Question: Given that:
'''
Logical addresss space=64
bits Physical address space=32
bits Page size=4K
'''
How will the logical addresses 20, 4100 and 8300 be mapped to physical address for the following page table?

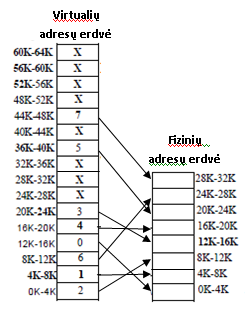
Answer: In your model, the page table entry is
'''
address DIV page-size
'''
the offset is
'''
address MOD page-size
'''
I don't know if your addresses are hex or decimal. I will assume hex.
For your first example--20
'''
page table entry = 0
page offset = 20
'''
Your page table entry 0 maps to page frame 2 = 2 x page-size = 8K
Logical address 20 is then physical address 8K + 20.
Use the same process for the rest.